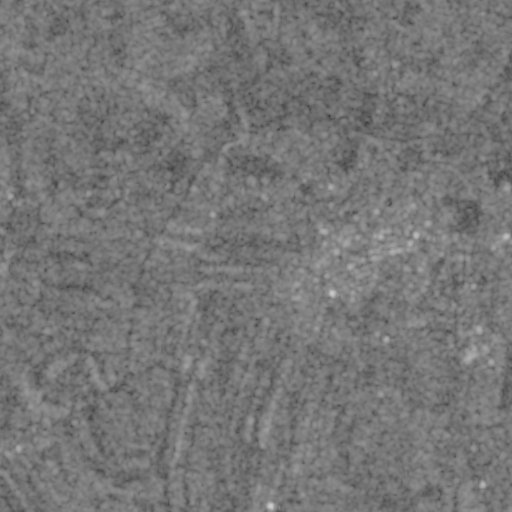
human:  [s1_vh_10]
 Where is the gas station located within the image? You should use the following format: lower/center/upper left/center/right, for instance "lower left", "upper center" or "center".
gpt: The gas station is located in the center right of the image.
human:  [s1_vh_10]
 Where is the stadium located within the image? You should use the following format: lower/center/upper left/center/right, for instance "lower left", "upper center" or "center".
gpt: The stadium is located in the upper right of the image.
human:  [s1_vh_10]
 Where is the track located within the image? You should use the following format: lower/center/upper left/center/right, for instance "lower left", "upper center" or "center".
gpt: The track is located in the center right of the image.
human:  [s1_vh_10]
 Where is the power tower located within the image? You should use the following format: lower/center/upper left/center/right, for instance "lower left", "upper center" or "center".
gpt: There is no power tower in the image.

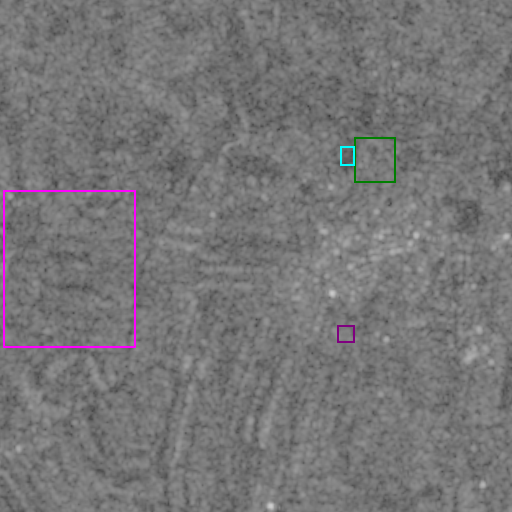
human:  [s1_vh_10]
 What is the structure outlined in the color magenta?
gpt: The structure outlined in magenta is a crop field.
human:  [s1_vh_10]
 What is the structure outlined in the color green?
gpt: The structure outlined in green is a park.
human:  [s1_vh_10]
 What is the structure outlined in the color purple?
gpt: The structure outlined in purple is a power substation.
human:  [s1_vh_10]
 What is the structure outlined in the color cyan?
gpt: The structure outlined in cyan is a stadium.
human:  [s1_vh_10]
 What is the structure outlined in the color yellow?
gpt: There is no yellow outline.